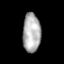
Tissue: lung
Cell type: Endothelial cells
Senescence score: 0.6651
Nuclear area (px): 682
Mean DAPI intensity: 175.96